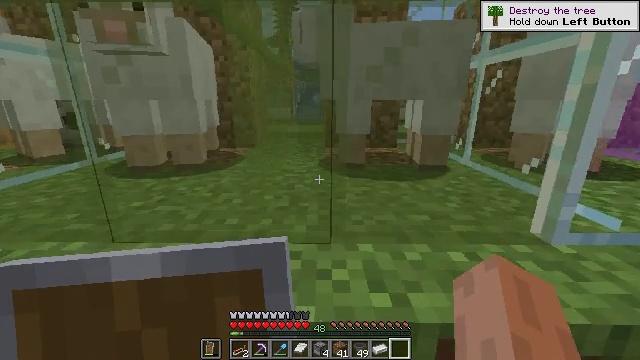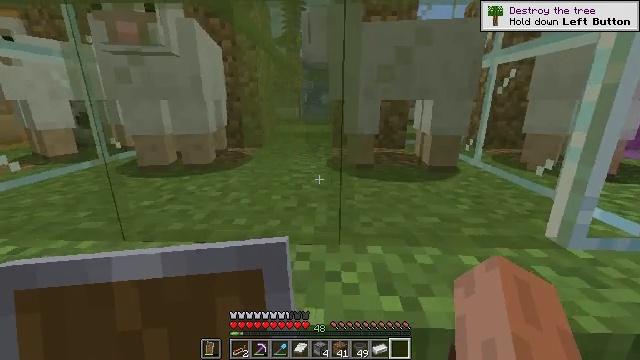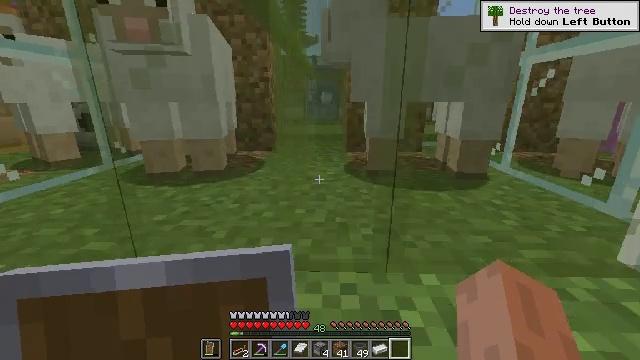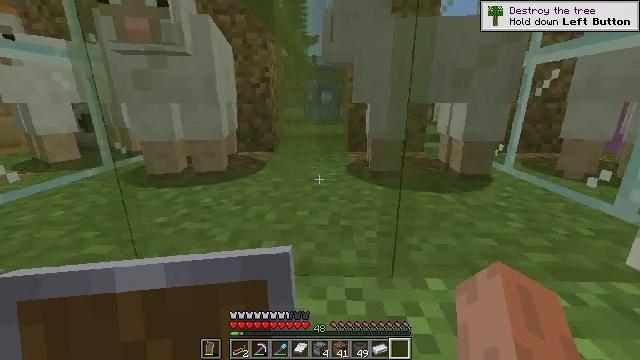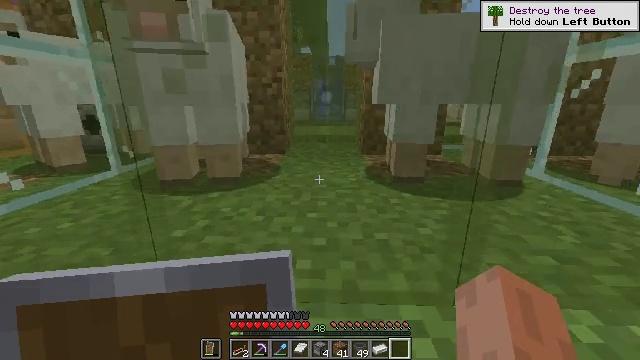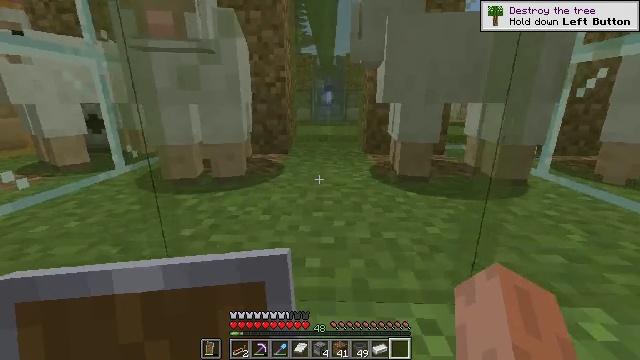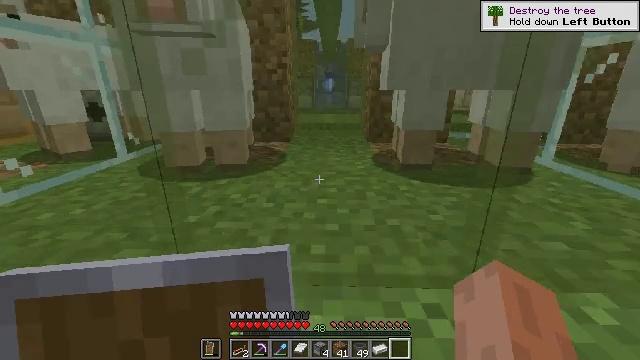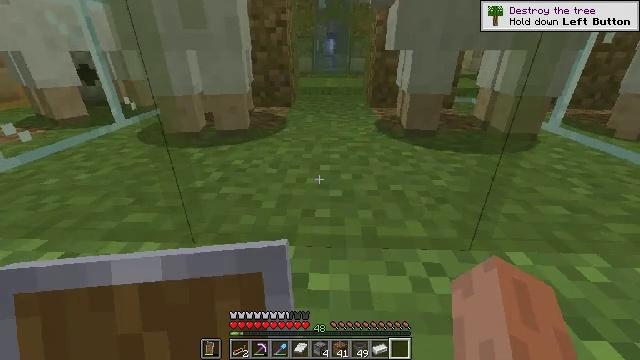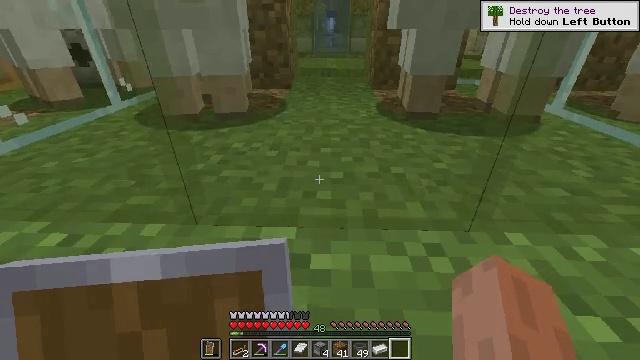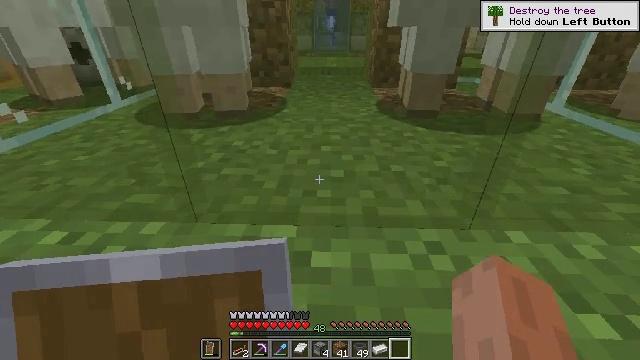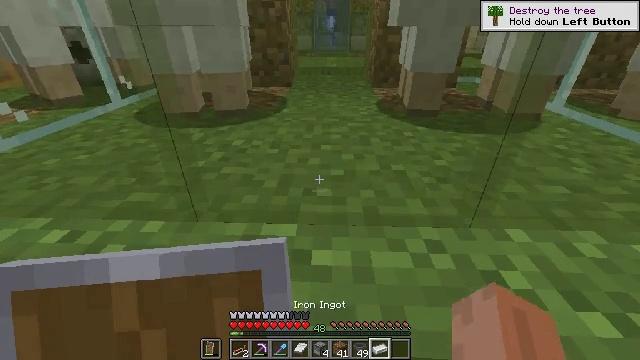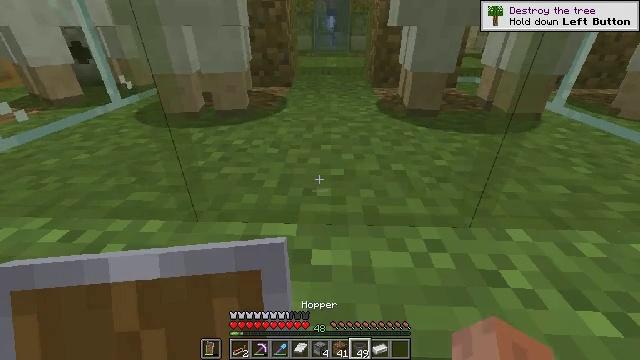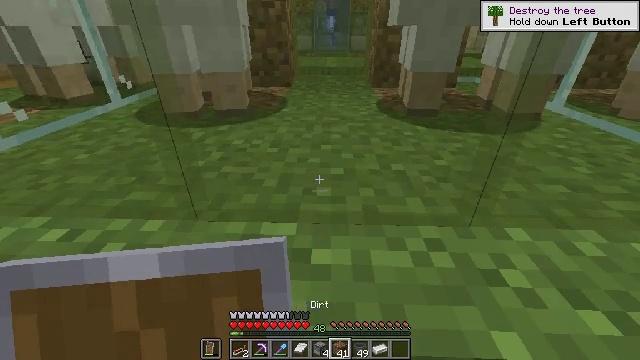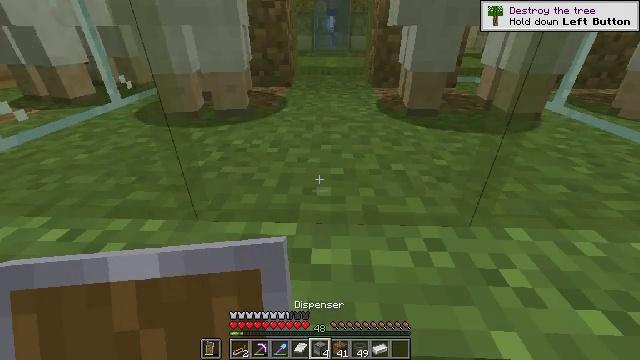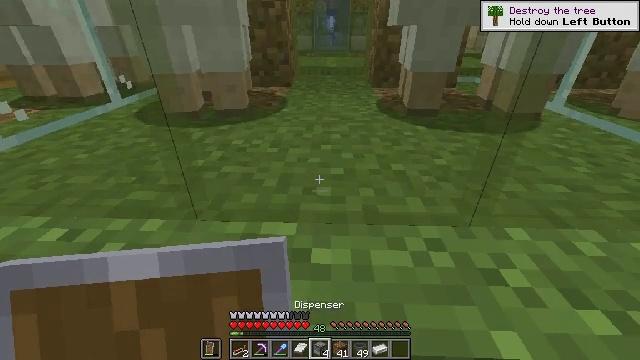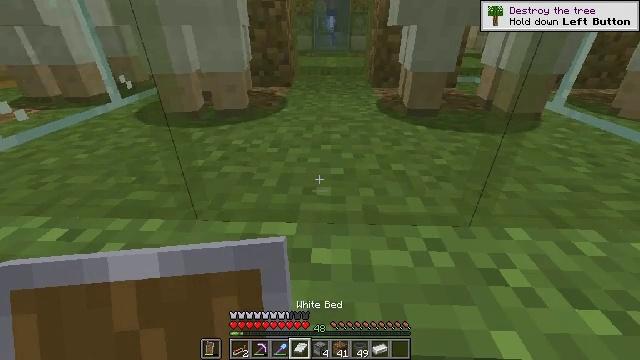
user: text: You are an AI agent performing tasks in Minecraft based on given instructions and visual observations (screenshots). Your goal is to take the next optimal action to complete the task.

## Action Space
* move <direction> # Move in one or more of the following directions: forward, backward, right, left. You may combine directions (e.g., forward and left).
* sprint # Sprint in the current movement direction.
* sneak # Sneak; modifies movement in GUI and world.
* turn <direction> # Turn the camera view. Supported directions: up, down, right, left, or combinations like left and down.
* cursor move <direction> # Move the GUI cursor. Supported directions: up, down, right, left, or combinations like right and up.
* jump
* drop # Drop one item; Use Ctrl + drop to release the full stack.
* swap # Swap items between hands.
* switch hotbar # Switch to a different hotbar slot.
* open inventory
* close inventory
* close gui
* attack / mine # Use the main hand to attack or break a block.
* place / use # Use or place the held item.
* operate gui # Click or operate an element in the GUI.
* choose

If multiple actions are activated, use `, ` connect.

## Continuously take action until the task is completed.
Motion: motion action
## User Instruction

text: Smash the green stained glass pane to retrieve it.
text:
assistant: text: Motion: move forward and move left, turn left
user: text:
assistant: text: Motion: move forward and move left
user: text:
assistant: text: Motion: move forward and move left
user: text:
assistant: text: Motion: no_op
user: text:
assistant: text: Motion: no_op
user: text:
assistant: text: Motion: turn down
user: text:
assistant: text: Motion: turn down
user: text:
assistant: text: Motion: turn down
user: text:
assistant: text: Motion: no_op
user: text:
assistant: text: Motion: no_op
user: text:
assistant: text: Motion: no_op
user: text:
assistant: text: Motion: no_op
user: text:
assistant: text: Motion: no_op
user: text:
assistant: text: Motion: no_op
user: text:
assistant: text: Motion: no_op
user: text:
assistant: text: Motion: no_op
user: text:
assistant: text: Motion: no_op
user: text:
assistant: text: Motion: no_op
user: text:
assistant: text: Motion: no_op
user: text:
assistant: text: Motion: no_op
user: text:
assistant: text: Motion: no_op
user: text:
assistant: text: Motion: no_op
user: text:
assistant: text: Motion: no_op
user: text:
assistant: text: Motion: no_op
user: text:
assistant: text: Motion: attack / mine
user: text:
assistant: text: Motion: attack / mine
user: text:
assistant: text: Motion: attack / mine
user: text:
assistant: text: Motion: attack / mine
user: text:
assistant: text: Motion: attack / mine
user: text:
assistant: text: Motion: attack / mine